Interaction volume radius: 5 \u00c5
Interaction volume height: 10 \u00c5
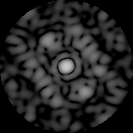
Disorder parameter: 0.6085